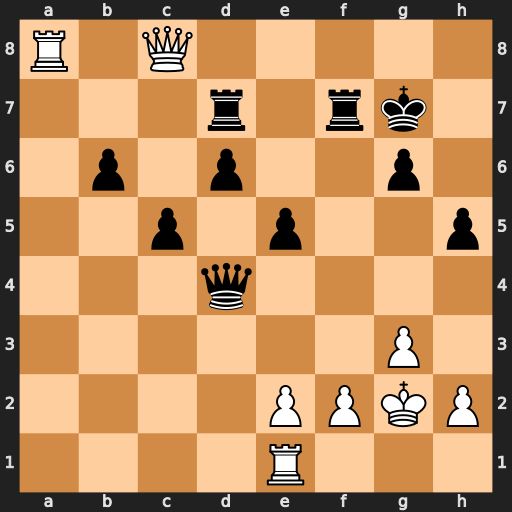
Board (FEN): R1Q5/3r1rk1/1p1p2p1/2p1p2p/3q4/6P1/4PPKP/4R3
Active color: w
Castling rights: -
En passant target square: -
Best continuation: Qh8#